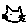
Label: cat